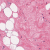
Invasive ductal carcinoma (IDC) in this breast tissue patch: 0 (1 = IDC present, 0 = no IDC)